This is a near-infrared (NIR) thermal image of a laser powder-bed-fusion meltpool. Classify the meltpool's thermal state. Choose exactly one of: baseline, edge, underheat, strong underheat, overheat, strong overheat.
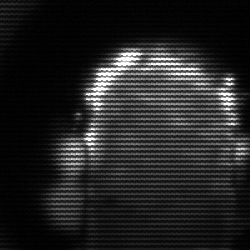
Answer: baseline